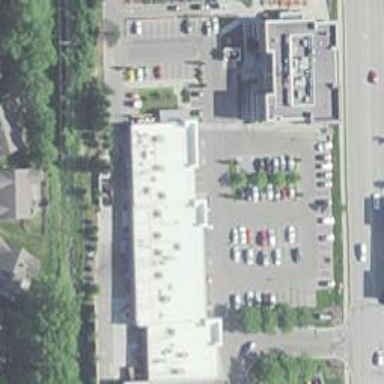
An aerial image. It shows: Fitness center located in leisure land.